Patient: sex F, age 31
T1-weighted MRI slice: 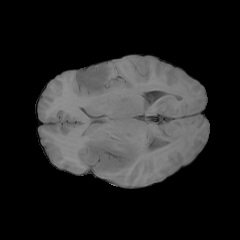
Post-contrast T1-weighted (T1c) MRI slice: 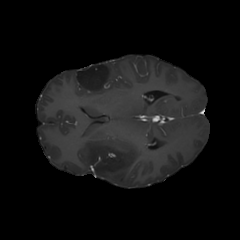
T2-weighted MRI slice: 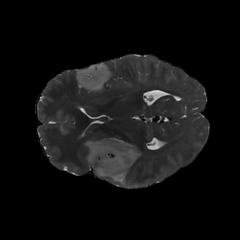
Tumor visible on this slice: yes
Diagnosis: Astrocytoma, IDH-mutant
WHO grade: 2